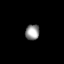
Tissue: lung
Cell type: Epithelial cells
Senescence score: 0.2358
Nuclear area (px): 215
Mean DAPI intensity: 146.088